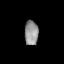
Tissue: lung
Cell type: Smooth muscle cells
Senescence score: 0.5584
Nuclear area (px): 335
Mean DAPI intensity: 145.63